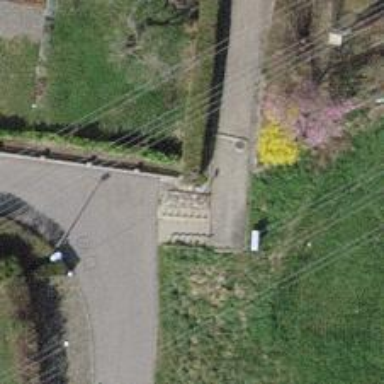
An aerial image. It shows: Hedge barrier.